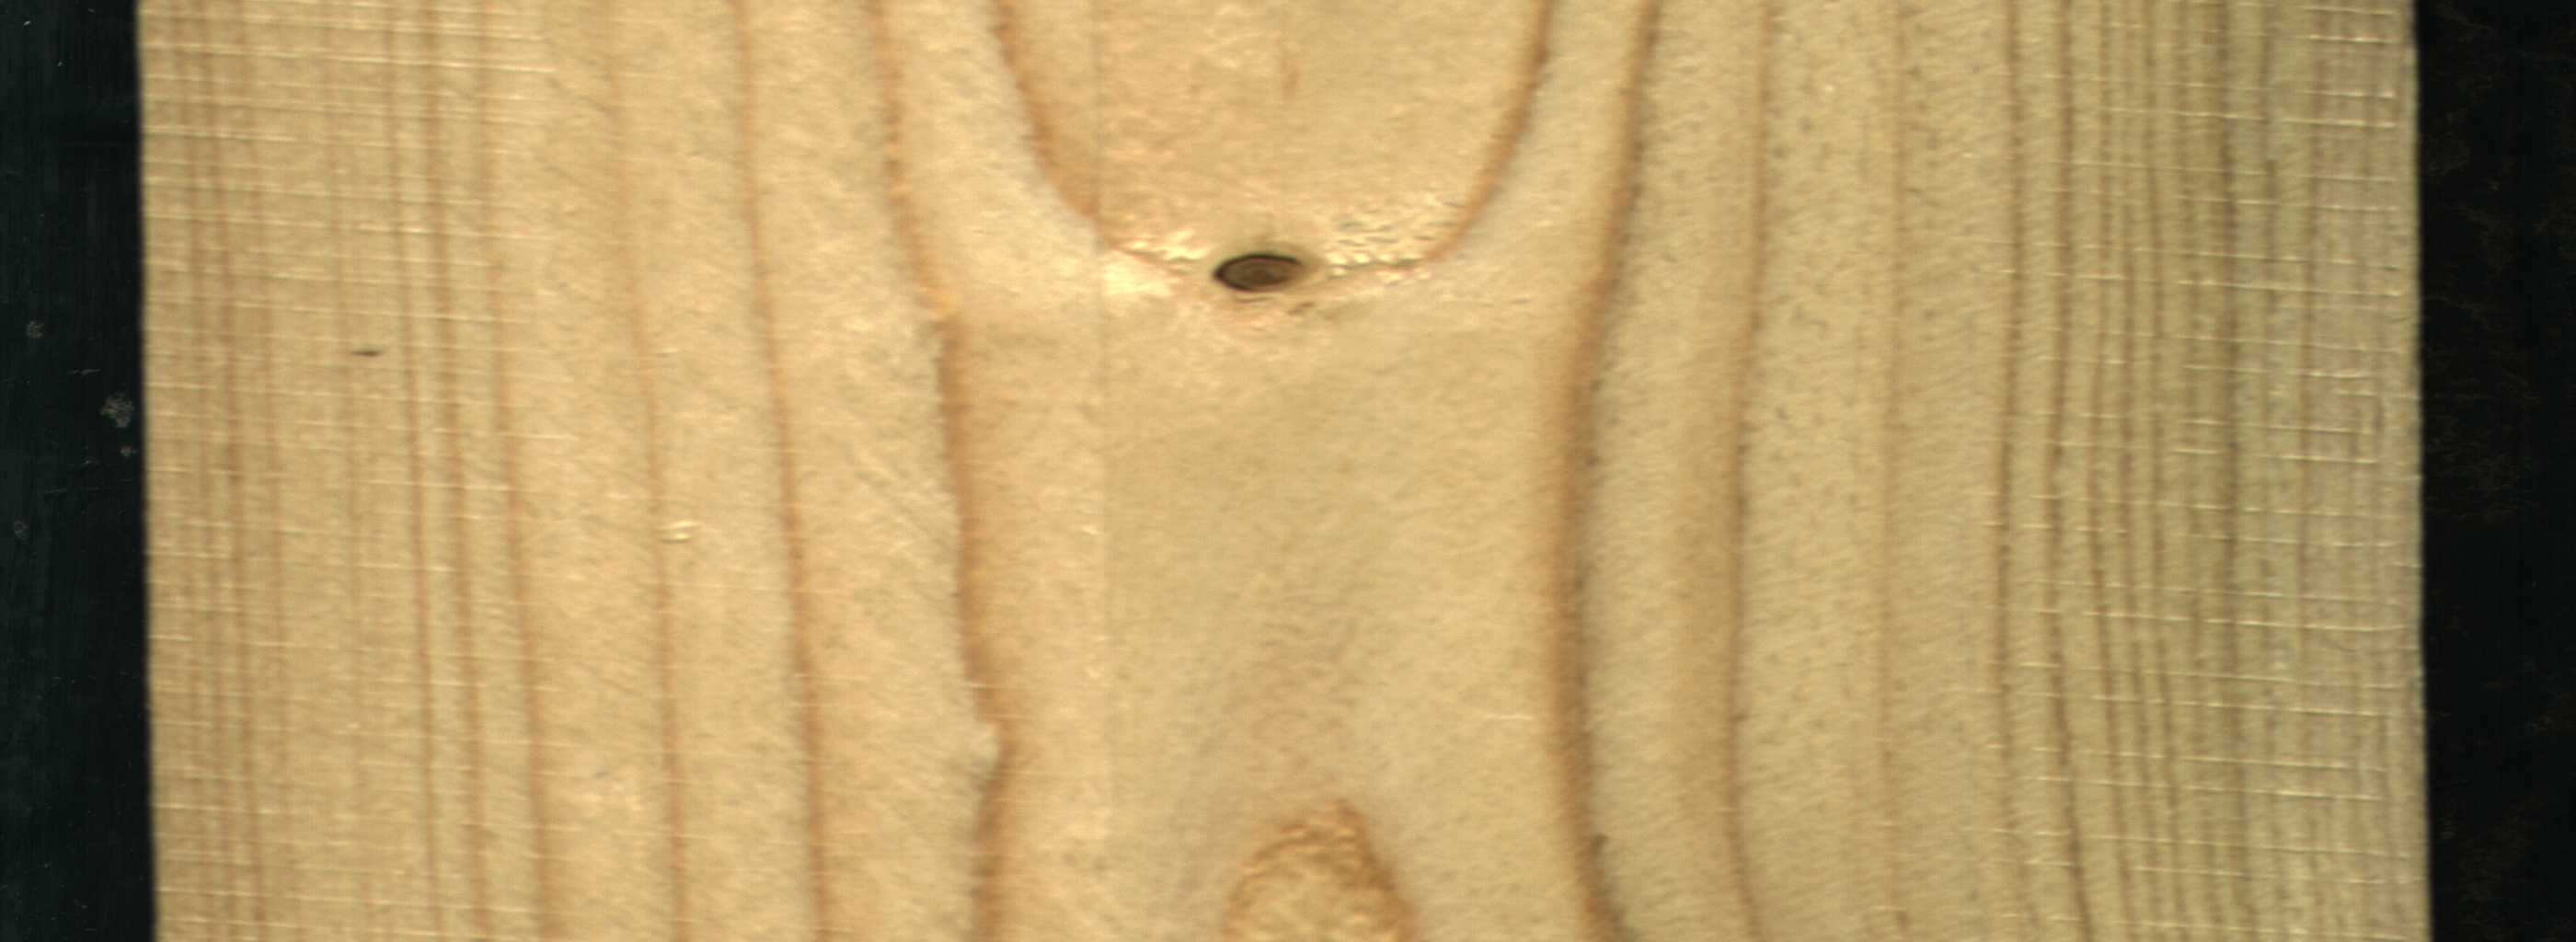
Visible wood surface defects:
Dead_Knot